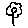
Label: flower